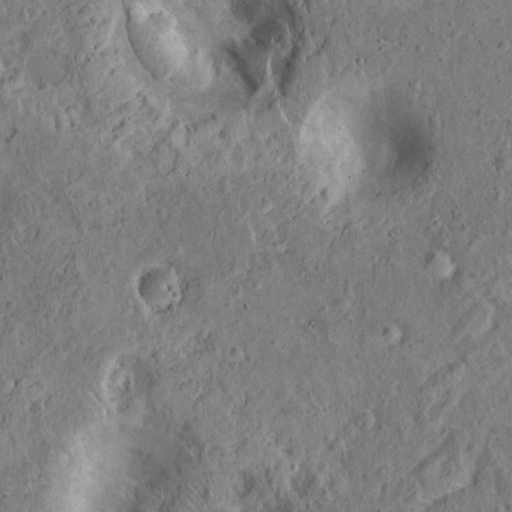
Classes present: Background, Cone